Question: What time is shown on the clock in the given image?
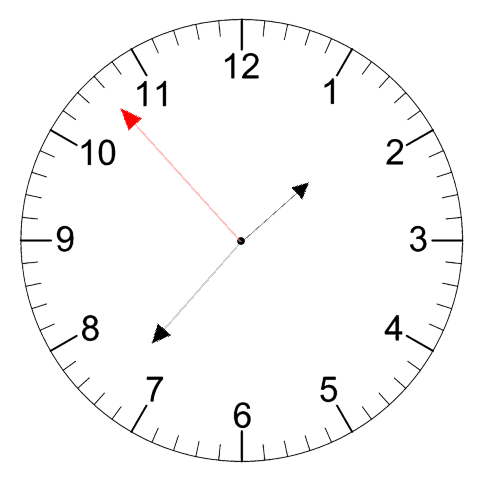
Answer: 01:36:53